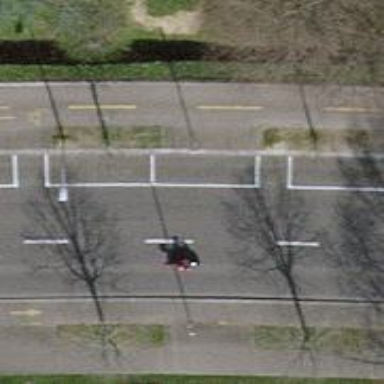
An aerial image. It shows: Avenue lined with trees.